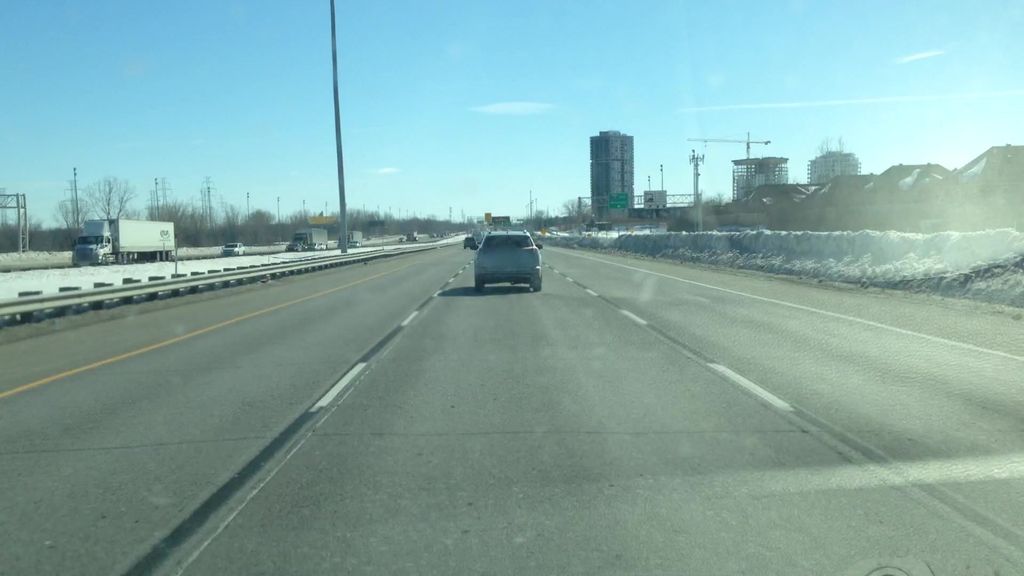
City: montreal